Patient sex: M
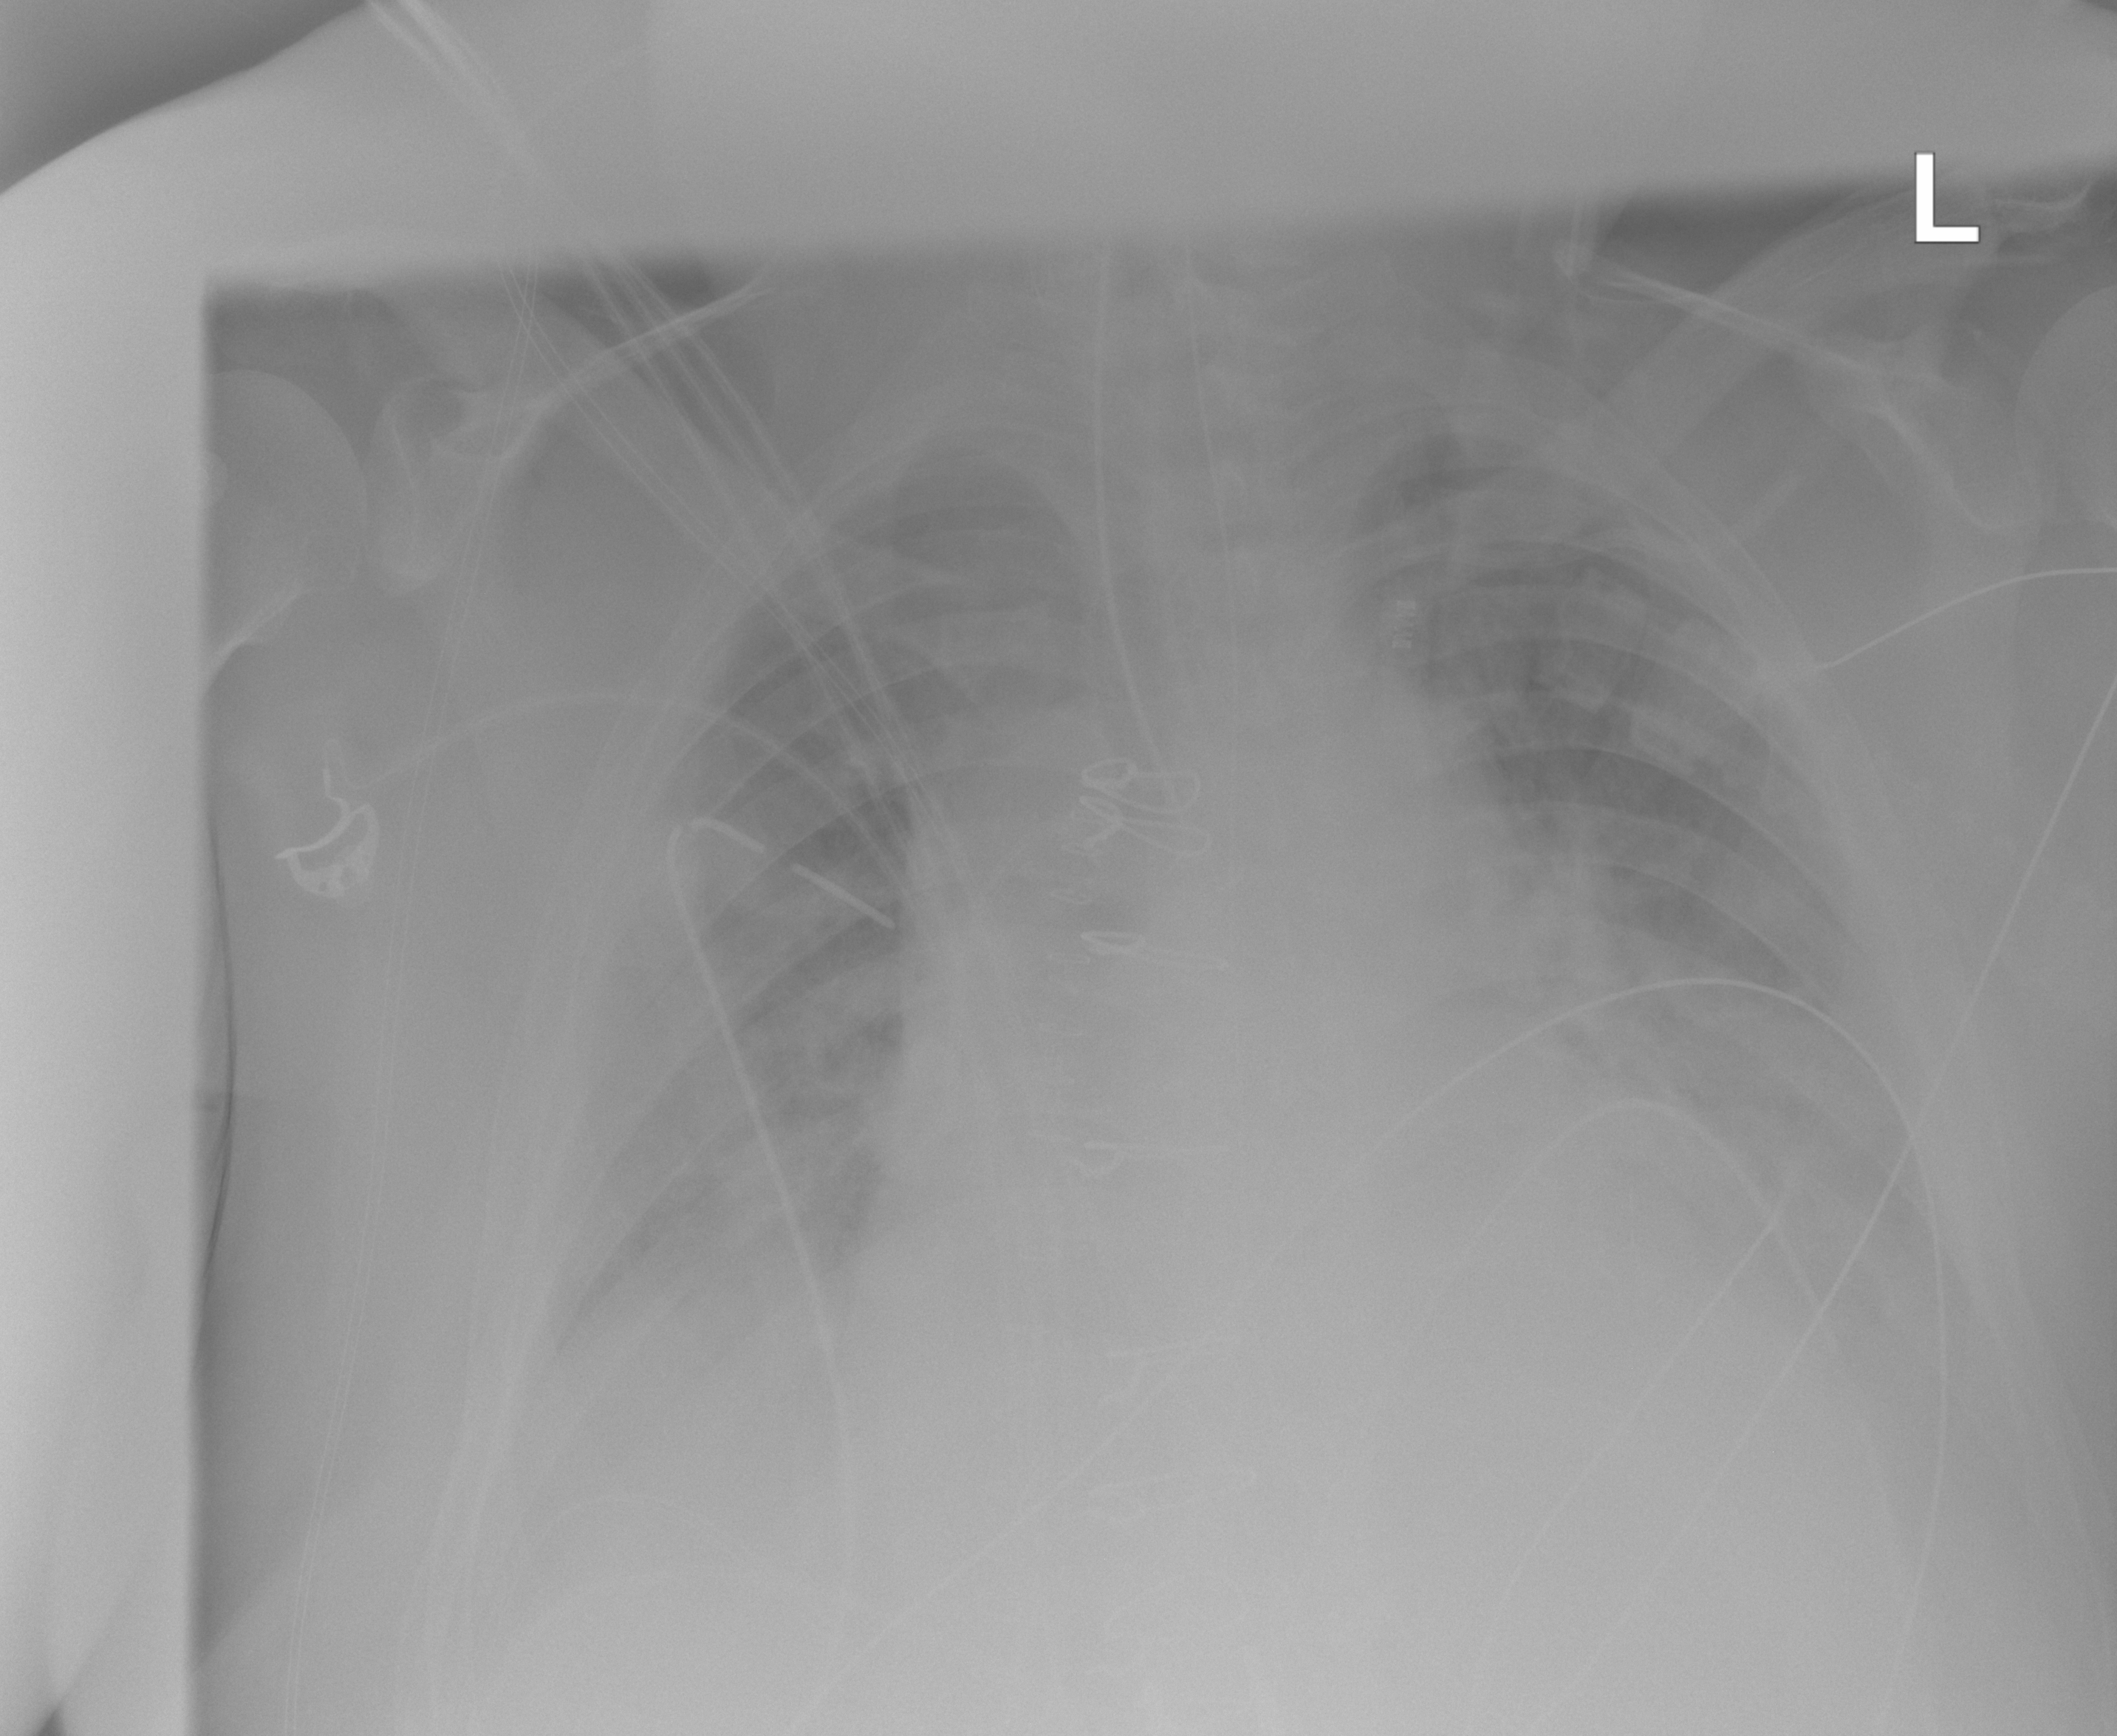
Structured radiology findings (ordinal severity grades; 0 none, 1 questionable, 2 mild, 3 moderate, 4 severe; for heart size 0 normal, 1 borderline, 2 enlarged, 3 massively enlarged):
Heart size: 2
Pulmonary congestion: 2
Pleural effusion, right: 2
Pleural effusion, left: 2
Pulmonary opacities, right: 0
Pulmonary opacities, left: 1
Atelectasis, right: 2
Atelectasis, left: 2